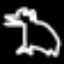
Label: frog